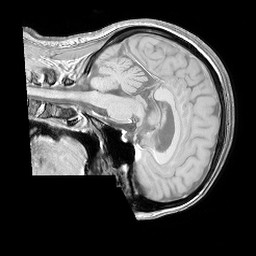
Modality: T1w
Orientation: sagittal
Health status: ill
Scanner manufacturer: philips
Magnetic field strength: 3 T
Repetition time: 0.3787 s
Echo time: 0.002908 s